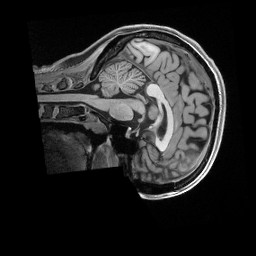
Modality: T1w
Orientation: sagittal
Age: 24
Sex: female
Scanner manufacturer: siemens
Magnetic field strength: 3 T
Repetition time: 2.5 s
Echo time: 0.00296 s